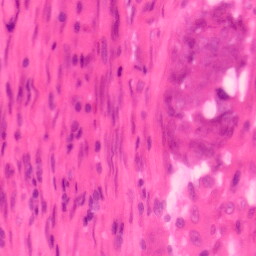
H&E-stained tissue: Colon